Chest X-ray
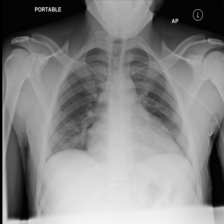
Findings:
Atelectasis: negative
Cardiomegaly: negative
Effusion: negative
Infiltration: negative
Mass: negative
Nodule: negative
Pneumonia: negative
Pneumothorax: negative
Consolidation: negative
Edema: negative
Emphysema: negative
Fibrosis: negative
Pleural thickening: positive
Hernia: negative